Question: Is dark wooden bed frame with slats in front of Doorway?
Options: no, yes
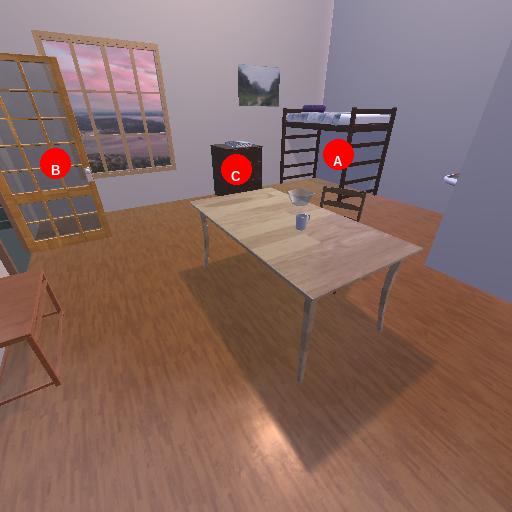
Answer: no